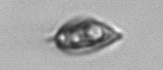
Label: Prorocentrum_triestinum